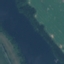
Label: River